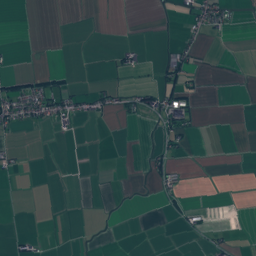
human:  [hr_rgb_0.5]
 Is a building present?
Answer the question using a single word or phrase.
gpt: yes

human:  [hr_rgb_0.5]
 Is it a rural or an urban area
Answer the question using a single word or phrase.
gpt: urban

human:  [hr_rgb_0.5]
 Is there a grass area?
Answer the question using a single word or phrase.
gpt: yes

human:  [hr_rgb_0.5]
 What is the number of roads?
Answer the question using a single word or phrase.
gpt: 151

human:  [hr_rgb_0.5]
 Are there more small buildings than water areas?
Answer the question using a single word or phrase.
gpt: yes

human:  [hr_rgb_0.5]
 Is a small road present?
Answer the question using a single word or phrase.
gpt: yes

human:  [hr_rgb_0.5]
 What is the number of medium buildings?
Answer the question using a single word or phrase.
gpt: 11

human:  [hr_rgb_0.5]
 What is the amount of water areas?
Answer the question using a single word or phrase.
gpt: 47

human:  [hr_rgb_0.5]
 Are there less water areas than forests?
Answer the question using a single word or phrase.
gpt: no

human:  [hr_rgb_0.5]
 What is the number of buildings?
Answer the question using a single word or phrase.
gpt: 665

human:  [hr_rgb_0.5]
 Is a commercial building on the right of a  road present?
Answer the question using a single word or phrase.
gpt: yes

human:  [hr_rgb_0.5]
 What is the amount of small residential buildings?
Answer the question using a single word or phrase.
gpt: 645

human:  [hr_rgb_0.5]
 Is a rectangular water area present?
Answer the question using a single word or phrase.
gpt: yes

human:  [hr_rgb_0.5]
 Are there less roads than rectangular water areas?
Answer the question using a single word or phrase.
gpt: no

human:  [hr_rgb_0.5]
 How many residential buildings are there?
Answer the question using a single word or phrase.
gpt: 658

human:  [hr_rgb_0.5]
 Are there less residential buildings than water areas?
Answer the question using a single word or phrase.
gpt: no

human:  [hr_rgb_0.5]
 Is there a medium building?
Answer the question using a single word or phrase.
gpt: yes

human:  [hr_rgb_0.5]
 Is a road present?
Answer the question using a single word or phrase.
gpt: yes

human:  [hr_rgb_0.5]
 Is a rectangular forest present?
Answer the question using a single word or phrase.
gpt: yes

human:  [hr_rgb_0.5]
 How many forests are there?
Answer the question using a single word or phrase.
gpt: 36

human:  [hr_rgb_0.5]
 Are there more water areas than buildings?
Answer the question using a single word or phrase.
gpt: no

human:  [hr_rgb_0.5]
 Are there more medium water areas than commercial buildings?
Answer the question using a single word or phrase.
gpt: yes

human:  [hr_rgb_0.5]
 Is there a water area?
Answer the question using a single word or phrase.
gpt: yes

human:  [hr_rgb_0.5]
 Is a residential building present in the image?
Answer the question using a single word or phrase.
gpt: yes

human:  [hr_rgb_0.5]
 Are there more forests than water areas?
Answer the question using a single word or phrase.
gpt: no

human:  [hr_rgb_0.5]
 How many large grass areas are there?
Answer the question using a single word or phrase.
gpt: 107

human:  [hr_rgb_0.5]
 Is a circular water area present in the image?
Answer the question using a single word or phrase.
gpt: no

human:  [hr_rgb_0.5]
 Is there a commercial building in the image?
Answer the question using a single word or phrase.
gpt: yes

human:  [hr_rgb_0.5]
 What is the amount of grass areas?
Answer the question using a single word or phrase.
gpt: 158

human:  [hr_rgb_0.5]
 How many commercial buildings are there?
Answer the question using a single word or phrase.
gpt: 7

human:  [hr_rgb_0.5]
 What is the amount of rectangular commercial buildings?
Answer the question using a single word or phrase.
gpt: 1

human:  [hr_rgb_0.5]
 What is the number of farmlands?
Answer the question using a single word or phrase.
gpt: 70

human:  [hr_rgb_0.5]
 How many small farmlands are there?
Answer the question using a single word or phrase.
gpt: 0

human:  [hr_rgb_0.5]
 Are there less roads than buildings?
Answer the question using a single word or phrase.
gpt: yes

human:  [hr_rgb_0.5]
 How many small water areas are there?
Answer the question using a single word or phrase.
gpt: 27

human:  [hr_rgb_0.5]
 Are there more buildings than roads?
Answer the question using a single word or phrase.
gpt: yes

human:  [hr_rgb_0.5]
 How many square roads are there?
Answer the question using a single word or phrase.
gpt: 0

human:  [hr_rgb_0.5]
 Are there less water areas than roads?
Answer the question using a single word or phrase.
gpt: yes

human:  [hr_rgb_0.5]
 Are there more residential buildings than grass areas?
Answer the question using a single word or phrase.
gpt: yes

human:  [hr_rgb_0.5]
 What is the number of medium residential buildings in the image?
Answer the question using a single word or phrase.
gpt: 10

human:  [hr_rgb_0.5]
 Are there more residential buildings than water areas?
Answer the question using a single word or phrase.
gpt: yes

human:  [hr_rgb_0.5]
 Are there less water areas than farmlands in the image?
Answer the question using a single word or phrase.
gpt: yes

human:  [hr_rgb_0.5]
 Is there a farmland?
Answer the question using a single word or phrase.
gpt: yes

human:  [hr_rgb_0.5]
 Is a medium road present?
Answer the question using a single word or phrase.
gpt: no

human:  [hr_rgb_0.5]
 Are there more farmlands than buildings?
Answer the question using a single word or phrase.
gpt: no

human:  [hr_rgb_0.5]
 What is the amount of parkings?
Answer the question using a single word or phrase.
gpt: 2

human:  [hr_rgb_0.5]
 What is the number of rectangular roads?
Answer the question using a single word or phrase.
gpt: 0

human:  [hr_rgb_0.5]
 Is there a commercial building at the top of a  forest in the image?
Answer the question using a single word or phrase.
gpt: yes

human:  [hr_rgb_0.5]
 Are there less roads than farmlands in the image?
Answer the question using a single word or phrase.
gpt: no

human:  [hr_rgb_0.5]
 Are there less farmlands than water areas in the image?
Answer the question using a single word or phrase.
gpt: no

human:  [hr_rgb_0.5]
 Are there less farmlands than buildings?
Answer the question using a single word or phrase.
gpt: yes

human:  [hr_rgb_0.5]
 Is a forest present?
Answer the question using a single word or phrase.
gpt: yes

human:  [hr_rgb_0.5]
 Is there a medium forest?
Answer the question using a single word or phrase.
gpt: yes

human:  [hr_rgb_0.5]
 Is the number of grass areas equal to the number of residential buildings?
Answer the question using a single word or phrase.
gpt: no

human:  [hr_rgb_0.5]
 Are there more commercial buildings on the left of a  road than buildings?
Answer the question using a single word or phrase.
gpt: no

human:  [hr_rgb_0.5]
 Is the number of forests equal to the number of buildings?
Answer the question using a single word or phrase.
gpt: no

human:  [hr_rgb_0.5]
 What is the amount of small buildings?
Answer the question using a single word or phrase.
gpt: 921

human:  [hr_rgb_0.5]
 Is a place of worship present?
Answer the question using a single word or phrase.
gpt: yes

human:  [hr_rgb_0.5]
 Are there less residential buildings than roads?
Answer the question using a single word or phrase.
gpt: no

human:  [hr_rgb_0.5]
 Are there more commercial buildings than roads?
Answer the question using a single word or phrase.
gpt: no

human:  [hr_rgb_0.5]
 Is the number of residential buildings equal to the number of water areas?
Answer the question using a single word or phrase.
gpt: no

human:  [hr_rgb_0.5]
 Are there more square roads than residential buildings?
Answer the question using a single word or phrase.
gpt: no

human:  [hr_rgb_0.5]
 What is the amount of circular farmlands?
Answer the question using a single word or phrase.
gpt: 0

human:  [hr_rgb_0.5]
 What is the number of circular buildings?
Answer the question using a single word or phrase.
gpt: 0